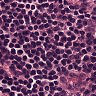
Metastatic tissue present: no